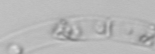
Label: Guinardia_striata